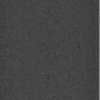
Label: dusty